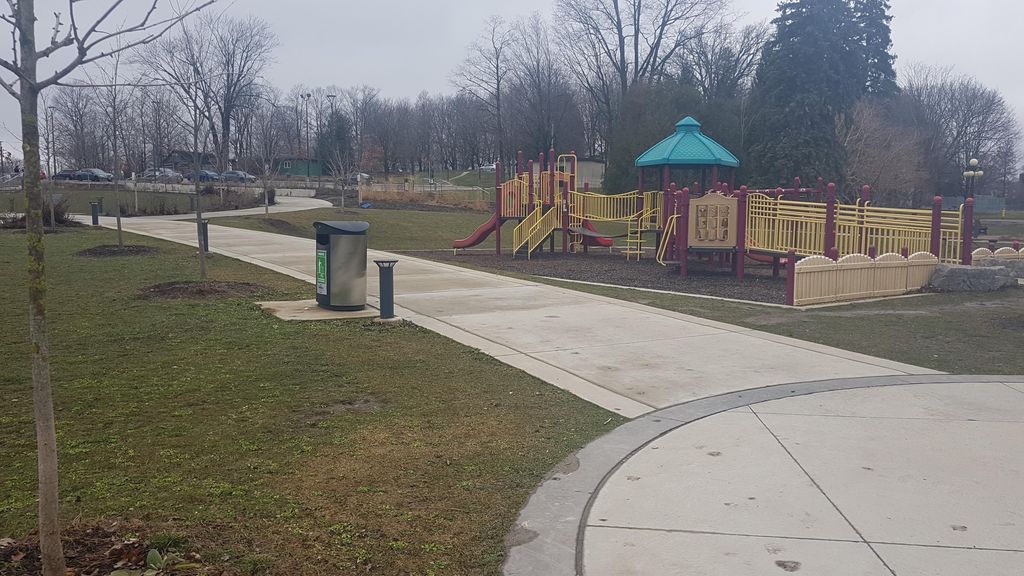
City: kitchener-waterloo